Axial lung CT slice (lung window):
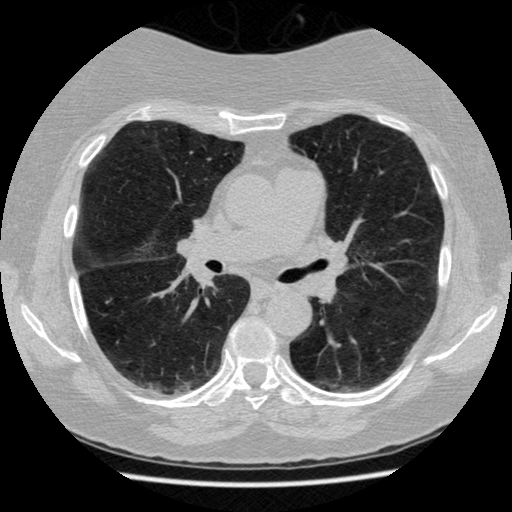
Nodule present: no